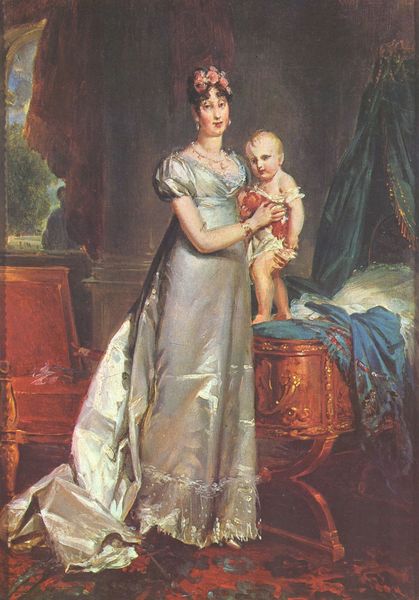
Titel: Porträt der Marie Louise und des Königs von Rom
Künstler: François Gérard
Standort: Versailles
Institution: Musée National du Château de Versailles et de Trianon
Schlagwörter: baum, blau, gemälde, hand, himmel, nackt, schatten, umhang, weiß, grün, landschaft, mädchen, sitzen, abend, ausschnitt, blume, blumen, braun, fenster, frankreich, frau, frisur, grau, hintergrund, holz, kleid, licht, mund, nase, ohrring, orange, raum, schmuck, schwarz, stuhl, säule, türkis, zimmer, ausblick, dame, park, rose, rosen, rot, schloss, tuch, mode, muster, schleife, teppich, blond, wand, arm, arme, augen, haarschmuck, halten, lang, samt, silber, stehen, ärmel, bildnis, innenraum, portrait, porträt, vorhang, öl, boden, fransen, gewand, haare, interieur, mantel, reich, sessel, stehend, stoff, stoffe, tücher, adel, decke, kind, mutter, ohrringe, dekoltee, krone, perlen, prinzessin, puffärmel, rosa, seide, oval, garten, beine, schärpe, aussicht, schleppe, taille, bein, schrank, schlafen, sitz, venedig, kette, weis, baby, ölgemälde, kissen, polster, weib, streng, glanz, festhalten, bett, schlafzimmer, edel, junge, fein, halskette, abendkleid, satin, doppelportrait, unnatürlich, leinwand, napoleon, kleinkind, armband, portät, silbern, pieta, prinz, adelig, hochzeit, königin, empire, seidenkleid, schimmern, verzierungen, sohn, taft, englisch, geschnitzt, schnitzereien, familienportrait, himmelbett, säugling, wiege, sorge, lager, franse, kinderzimmer, babybett, kinderbett, roter, ocke, blu, metallen, mama, abendrobe, babz, federbett, chodoviocki, kaiser von rom, mme recamier, schmudk, 19. jahrhundert, roter sessel, aldel, nacktes baby